Interaction volume radius: 5 \u00c5
Interaction volume height: 25 \u00c5
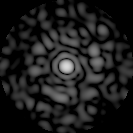
Disorder parameter: 0.867